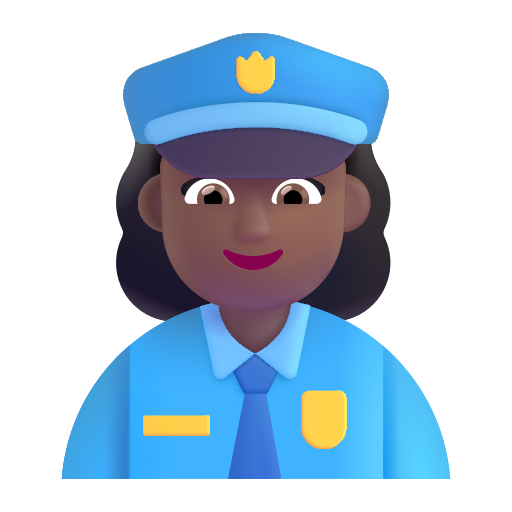
woman police officer color  dark